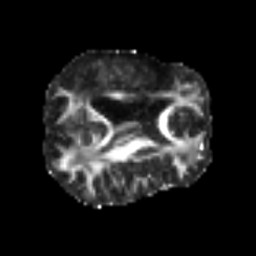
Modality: FA
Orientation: axial
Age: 50
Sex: male
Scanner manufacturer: siemens
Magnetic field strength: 3 T
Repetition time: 6.1 s
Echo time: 0.101 s